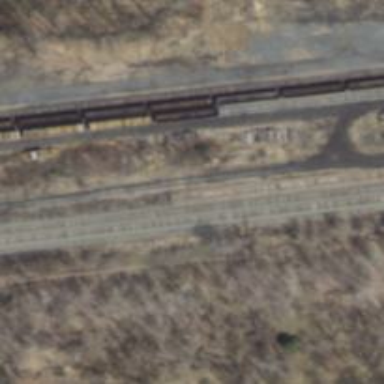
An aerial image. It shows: Railway spur service.